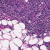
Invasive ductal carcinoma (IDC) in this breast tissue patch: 1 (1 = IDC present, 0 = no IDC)